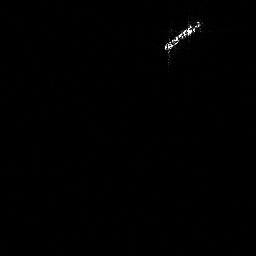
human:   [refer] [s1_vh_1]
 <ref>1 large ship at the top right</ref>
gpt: <box>[[62, 6, 78, 25, 0]]</box>